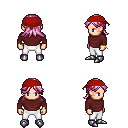
a pixel art fantasy rpg character, male body template, human, light skin, maroon long-sleeve shirt, white pants, pink loose hair, red bandana, bracelets, metal boots, four views (front, back, left, right), 2x2 character sprite sheet, small pixel art, hard edges, no anti-aliasing